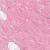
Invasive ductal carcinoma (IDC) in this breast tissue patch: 0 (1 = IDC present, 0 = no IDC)